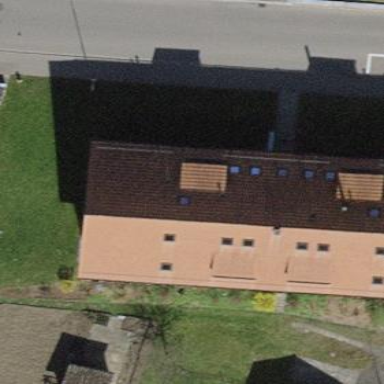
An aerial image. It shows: Building with tiled roof.